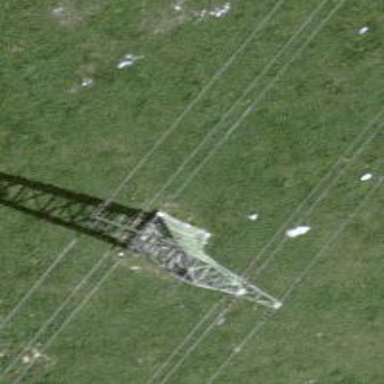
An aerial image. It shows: Power tower.